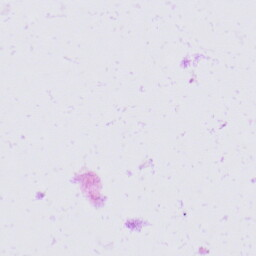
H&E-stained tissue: Prostate